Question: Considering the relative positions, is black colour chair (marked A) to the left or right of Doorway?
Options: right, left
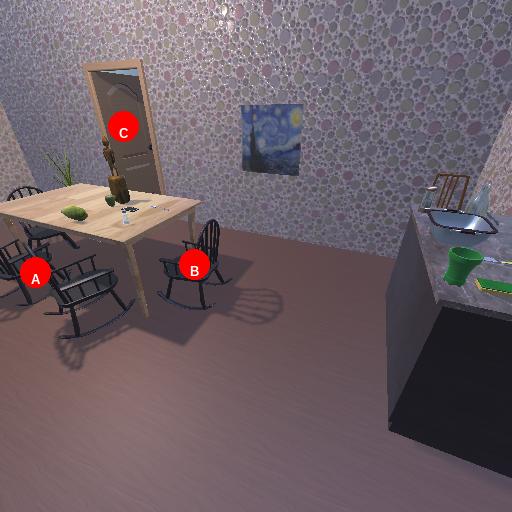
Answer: right